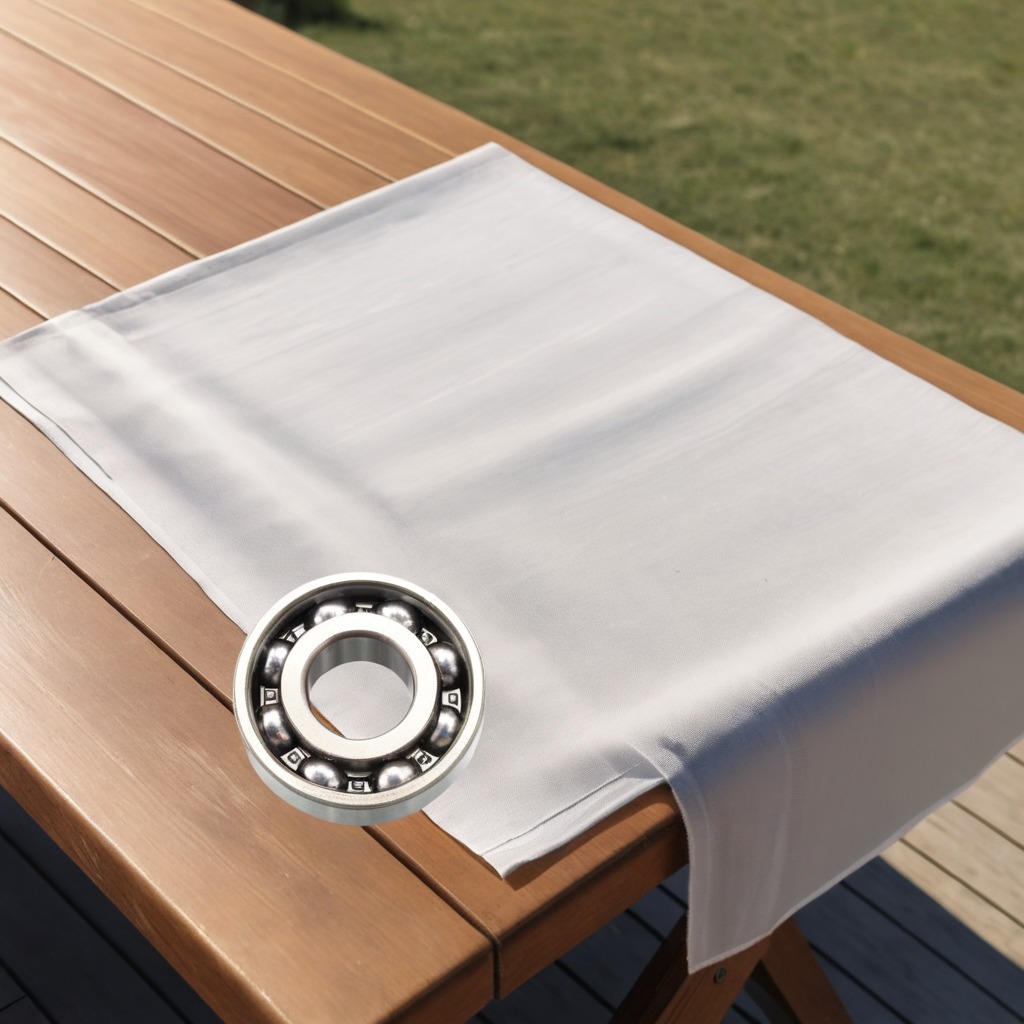
A metal ball bearing is lying on the wooden table.